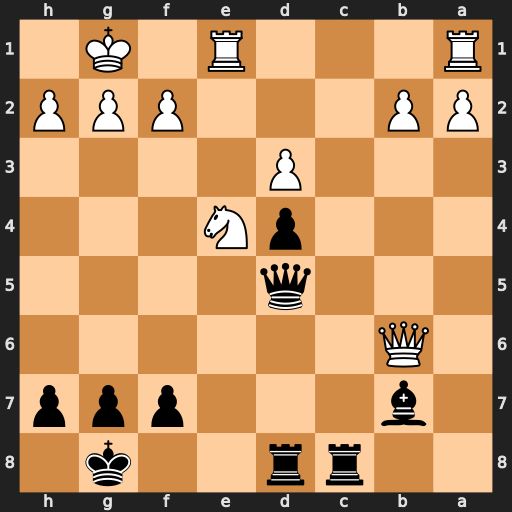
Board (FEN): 2rr2k1/1b3ppp/1Q6/3q4/3pN3/3P4/PP3PPP/R3R1K1
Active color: b
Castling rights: -
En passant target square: -
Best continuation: f5 f3 fxe4